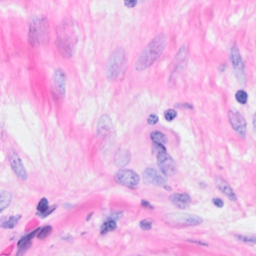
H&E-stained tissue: Breast